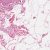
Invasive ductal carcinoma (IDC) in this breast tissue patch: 0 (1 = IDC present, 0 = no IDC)